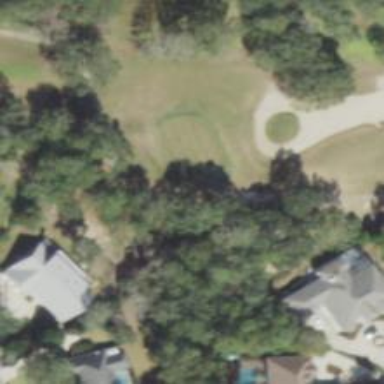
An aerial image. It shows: Golf hole.